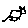
Label: cat